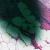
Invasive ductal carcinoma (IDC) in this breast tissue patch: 0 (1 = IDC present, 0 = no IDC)